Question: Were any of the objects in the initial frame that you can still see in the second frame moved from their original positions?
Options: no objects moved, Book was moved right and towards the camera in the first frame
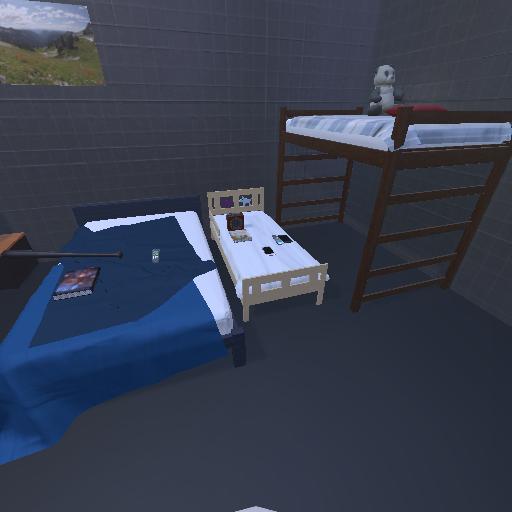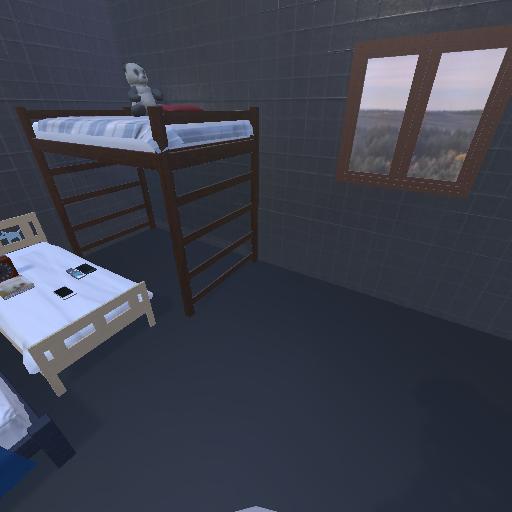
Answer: no objects moved